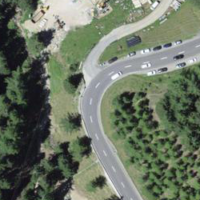
EUNIS habitat code: 43
Species observed at this site:
Viola tricolor